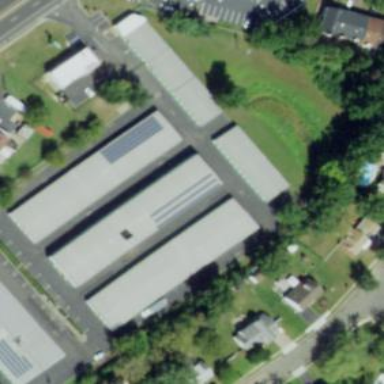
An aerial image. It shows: Storage rental shop located in building.